Field crop: tomato
Growth stage: 2
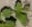
Species: solanum